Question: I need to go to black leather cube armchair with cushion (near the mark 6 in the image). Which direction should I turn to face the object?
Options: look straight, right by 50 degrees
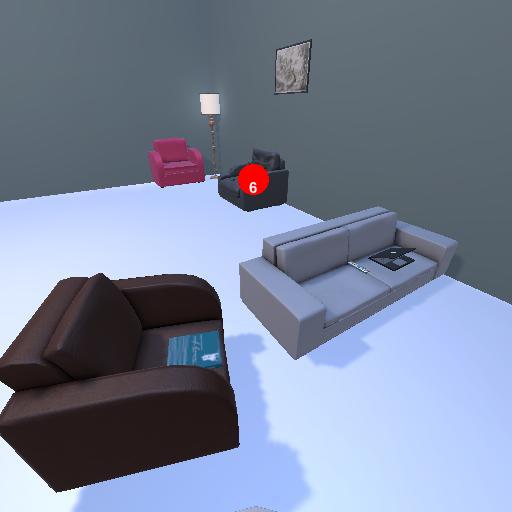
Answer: look straight